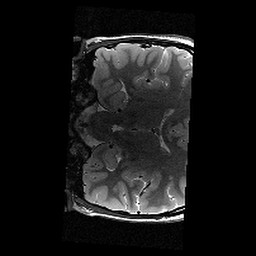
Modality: T2w
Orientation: coronal
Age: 12
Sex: female
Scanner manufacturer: siemens
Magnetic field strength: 3 T
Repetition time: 9.23 s
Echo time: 0.067 s